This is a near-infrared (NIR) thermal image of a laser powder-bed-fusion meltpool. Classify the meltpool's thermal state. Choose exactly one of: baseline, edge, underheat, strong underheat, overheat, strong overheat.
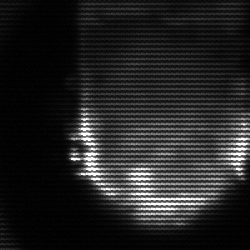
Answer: baseline